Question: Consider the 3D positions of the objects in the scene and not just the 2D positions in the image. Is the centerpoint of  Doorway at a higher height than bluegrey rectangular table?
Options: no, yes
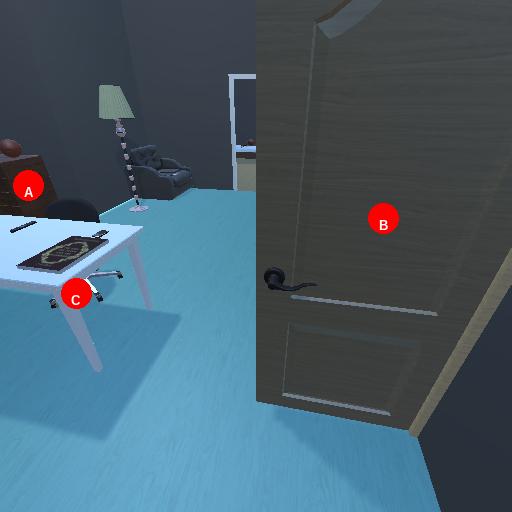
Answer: no